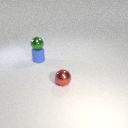
small blue rubber cylinder to the left of small red metal sphere